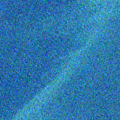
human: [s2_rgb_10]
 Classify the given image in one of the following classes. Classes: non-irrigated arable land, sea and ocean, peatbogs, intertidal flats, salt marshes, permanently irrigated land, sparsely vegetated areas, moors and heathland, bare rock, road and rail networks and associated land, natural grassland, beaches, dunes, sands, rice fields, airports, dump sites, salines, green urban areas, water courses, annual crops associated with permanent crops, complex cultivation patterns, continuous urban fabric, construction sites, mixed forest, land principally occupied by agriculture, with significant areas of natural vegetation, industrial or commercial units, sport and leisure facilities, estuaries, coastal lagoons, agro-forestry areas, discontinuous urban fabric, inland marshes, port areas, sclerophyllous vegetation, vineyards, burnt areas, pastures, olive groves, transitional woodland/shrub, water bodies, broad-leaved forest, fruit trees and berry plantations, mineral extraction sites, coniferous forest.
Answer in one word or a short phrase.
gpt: sea and ocean